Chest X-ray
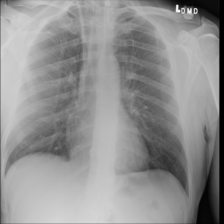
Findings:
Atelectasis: negative
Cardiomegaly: negative
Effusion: negative
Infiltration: positive
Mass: negative
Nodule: negative
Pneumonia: negative
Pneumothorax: negative
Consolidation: negative
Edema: negative
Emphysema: negative
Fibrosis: negative
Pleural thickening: negative
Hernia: negative